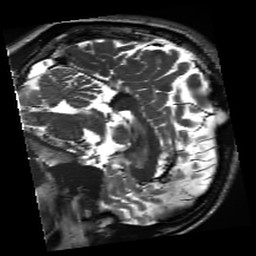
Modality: inplaneT2
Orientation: sagittal
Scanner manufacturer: siemens
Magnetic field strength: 3 T
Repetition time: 11 s
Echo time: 0.059 s